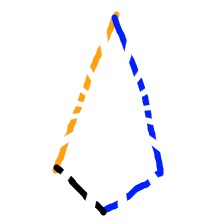
Shape: kite